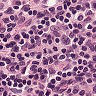
Metastatic tissue present: no